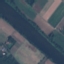
Land use / land cover: River